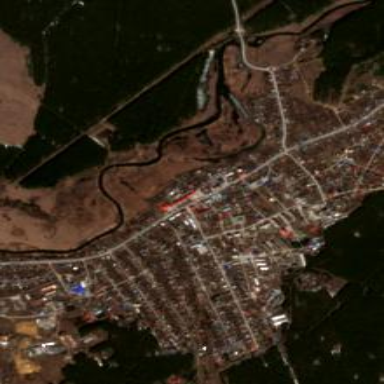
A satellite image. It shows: Town.